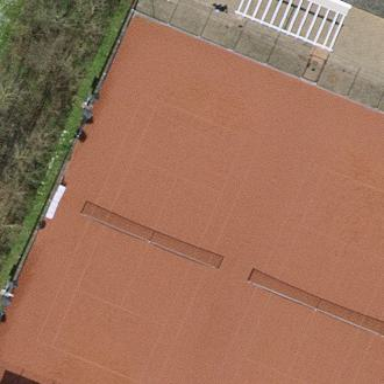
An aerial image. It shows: Tennis court on the leisure land pitch.